Interaction volume radius: 5 \u00c5
Interaction volume height: 15 \u00c5
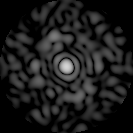
Disorder parameter: 0.7856